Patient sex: M
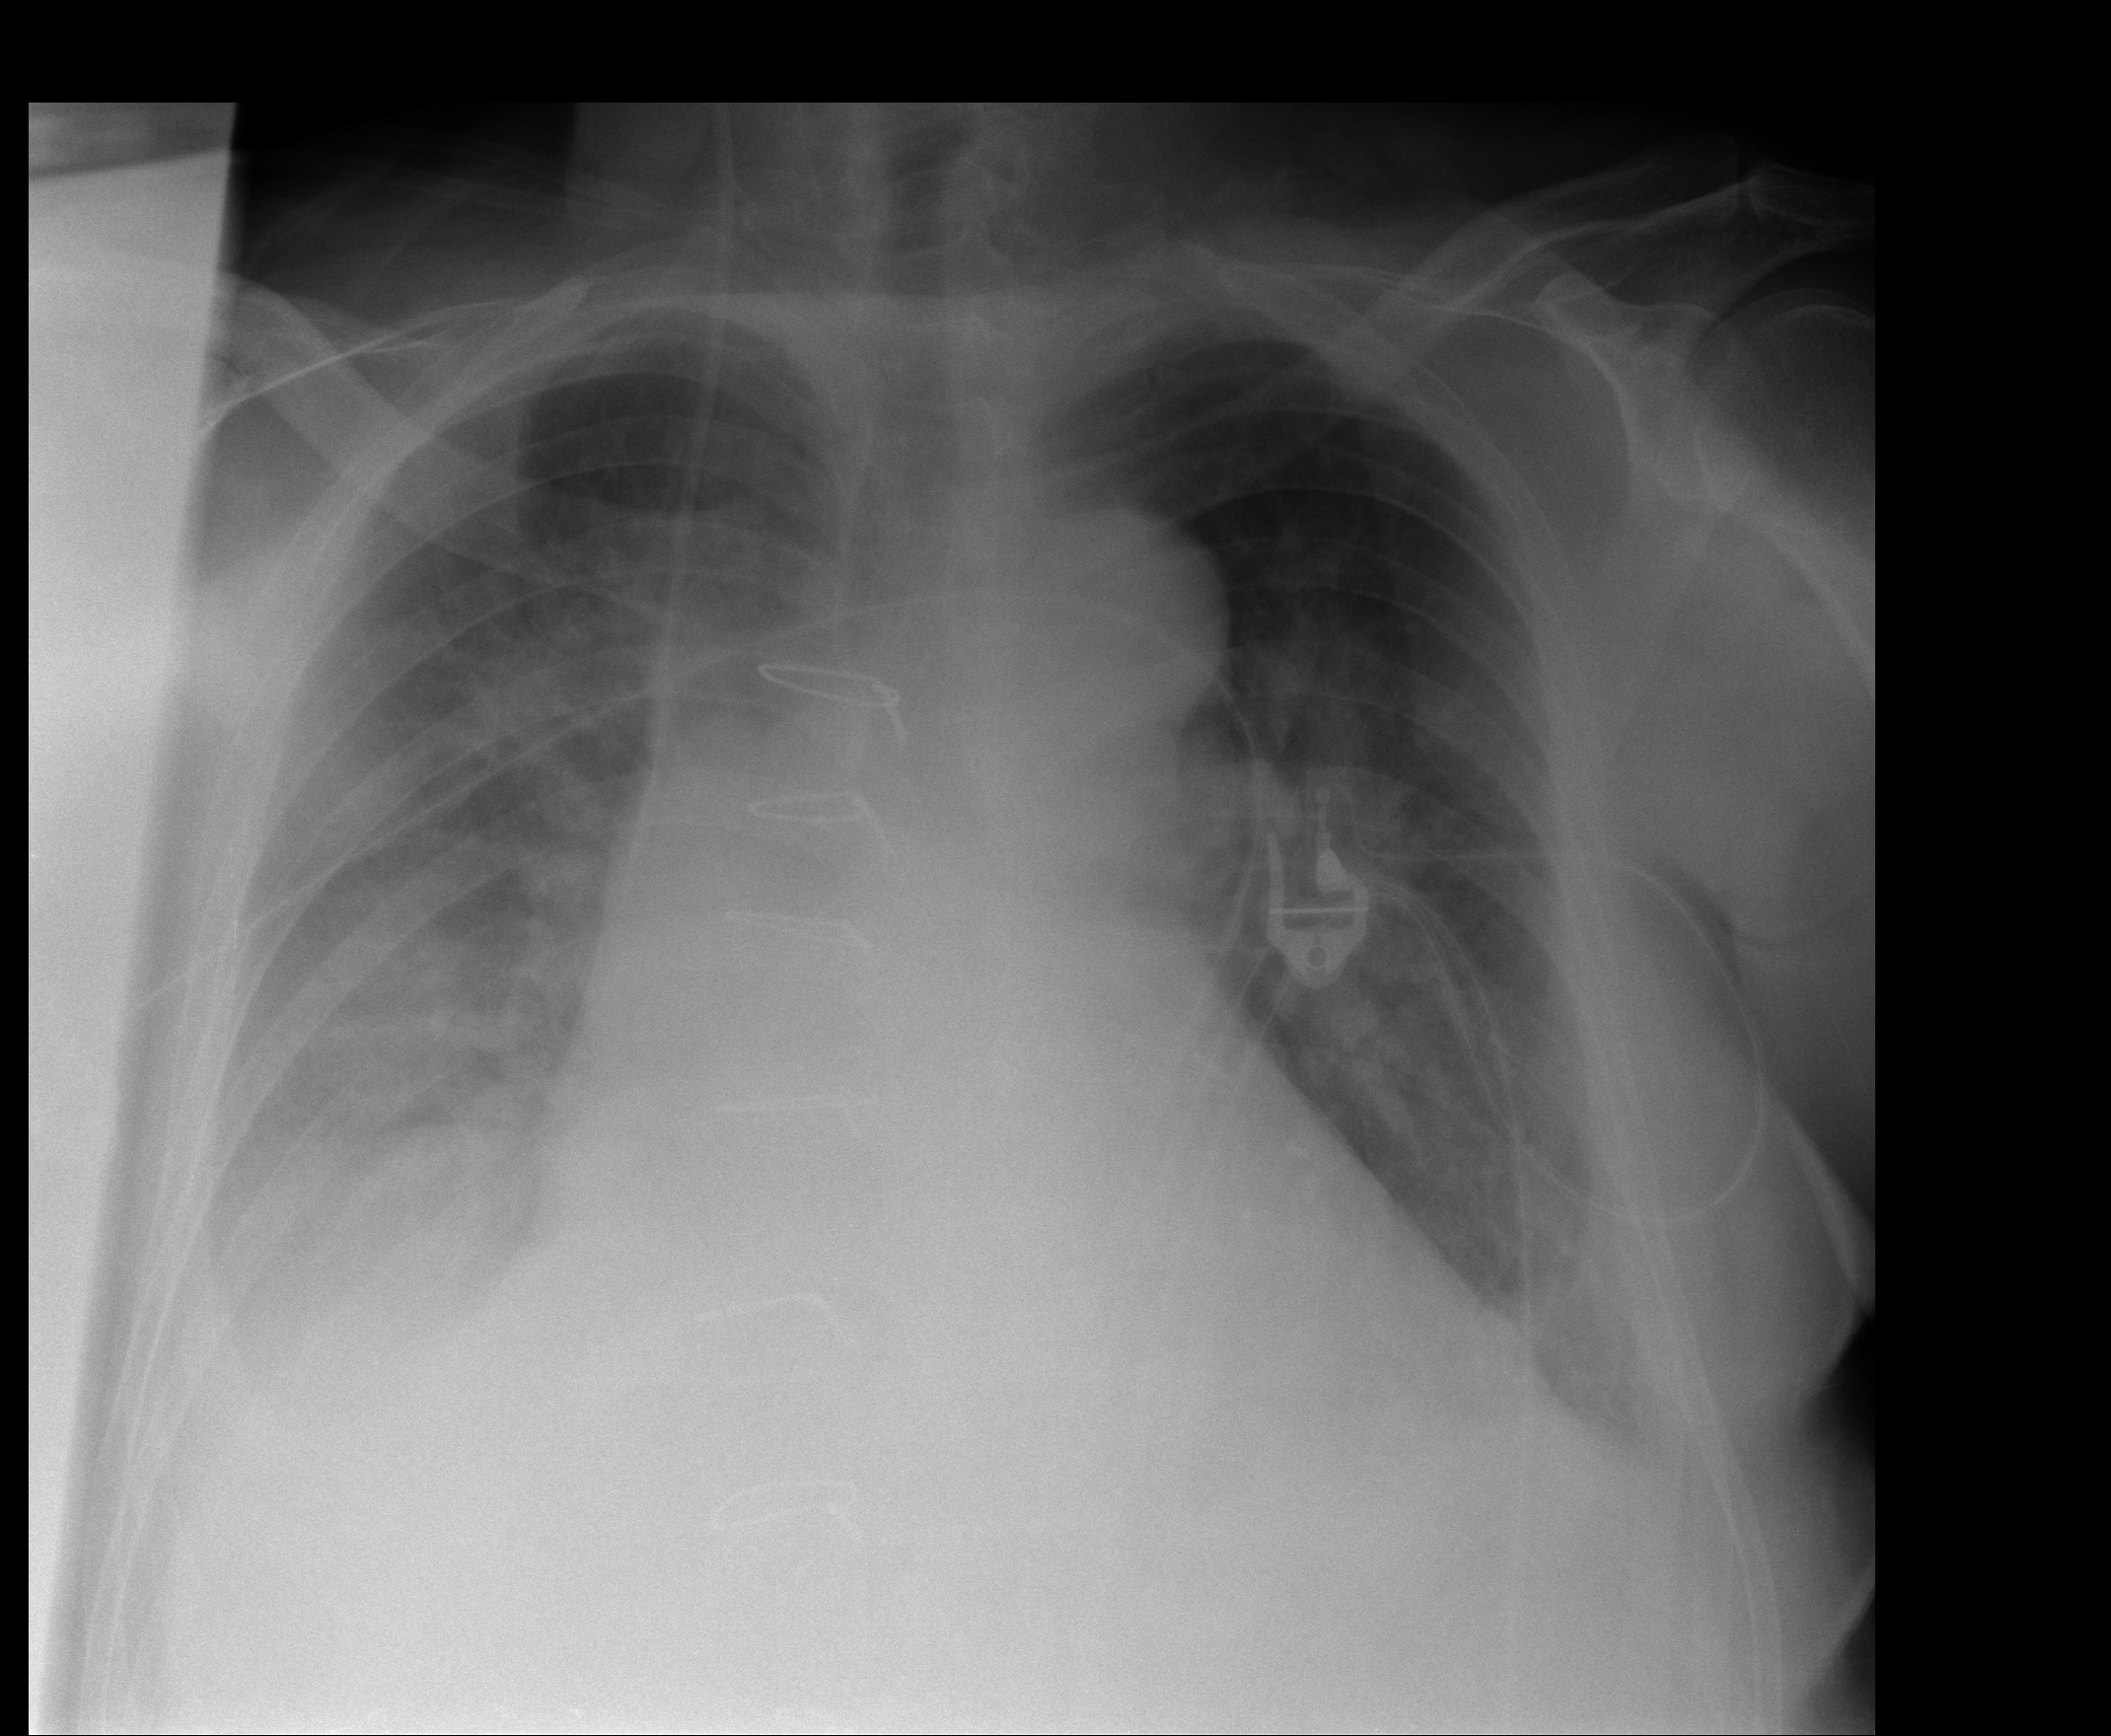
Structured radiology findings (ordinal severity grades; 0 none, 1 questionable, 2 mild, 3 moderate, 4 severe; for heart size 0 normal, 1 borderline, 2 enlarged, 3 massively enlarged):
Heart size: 2
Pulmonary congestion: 2
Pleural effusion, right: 3
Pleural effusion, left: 2
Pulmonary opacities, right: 2
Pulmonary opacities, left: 1
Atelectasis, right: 2
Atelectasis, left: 2